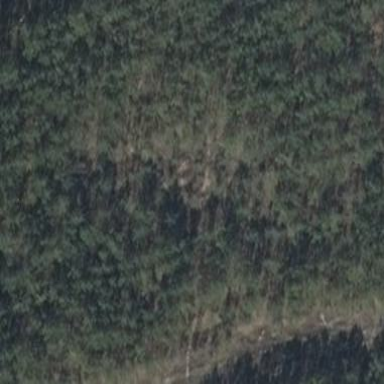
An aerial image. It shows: Forest area predominantly covered with needle-leaved trees.